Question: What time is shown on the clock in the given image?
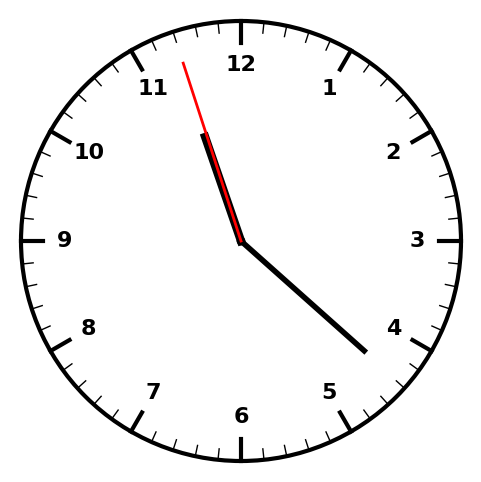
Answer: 11:21:57